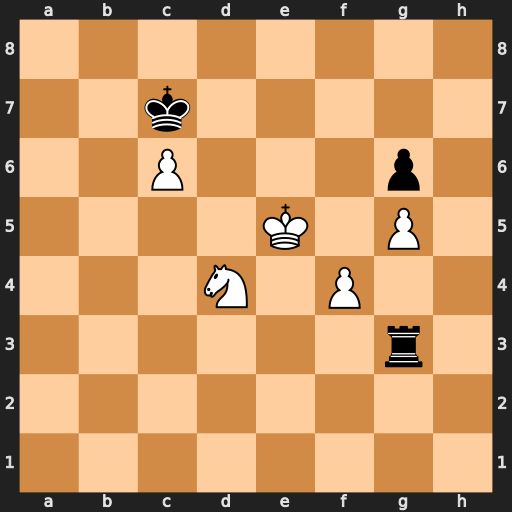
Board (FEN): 8/2k5/2P3p1/4K1P1/3N1P2/6r1/8/8
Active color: w
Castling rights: -
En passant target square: -
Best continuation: Kf6 Rd3 Ne6+